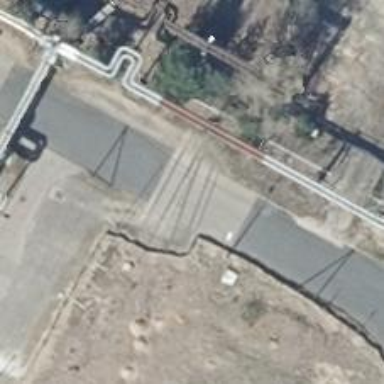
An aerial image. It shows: Disused railway yard.